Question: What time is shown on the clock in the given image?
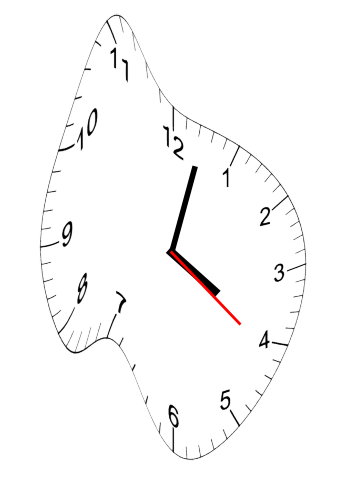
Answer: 04:02:21